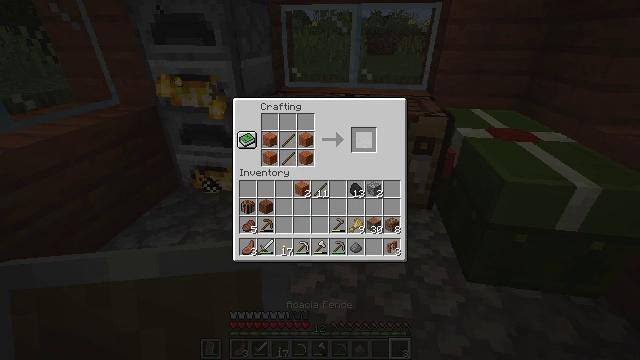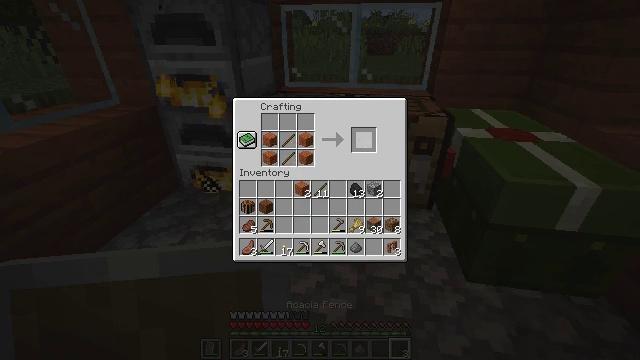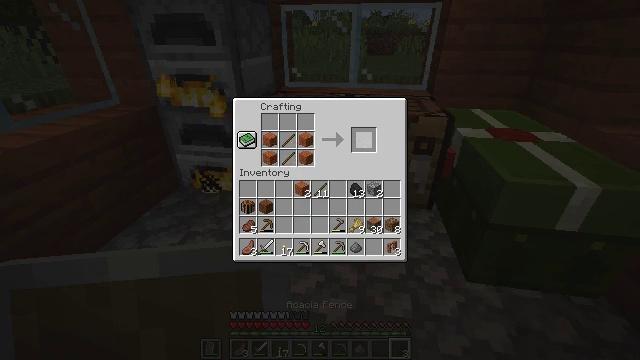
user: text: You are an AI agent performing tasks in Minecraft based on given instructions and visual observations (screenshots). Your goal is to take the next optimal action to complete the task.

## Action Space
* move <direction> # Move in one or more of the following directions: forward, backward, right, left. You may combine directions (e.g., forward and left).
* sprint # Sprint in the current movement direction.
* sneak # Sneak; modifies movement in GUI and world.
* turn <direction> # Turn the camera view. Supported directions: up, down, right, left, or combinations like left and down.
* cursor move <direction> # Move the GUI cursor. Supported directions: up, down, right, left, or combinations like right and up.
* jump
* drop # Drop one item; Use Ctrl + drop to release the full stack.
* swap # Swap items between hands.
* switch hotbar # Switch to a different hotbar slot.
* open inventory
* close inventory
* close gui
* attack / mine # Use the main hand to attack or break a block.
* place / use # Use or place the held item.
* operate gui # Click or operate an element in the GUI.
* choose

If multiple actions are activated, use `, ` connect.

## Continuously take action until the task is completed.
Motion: motion action
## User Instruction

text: Craft some sticks and acacia wood into an acacia fence.
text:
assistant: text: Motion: sneak
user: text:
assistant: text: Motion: sneak, operate gui
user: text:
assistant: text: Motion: sneak, operate gui